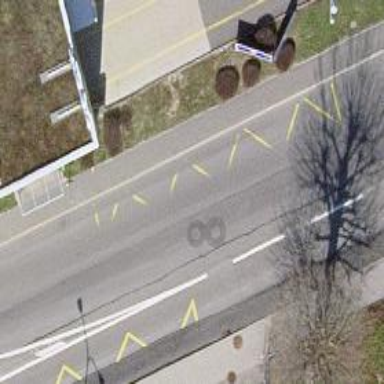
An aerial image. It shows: Bus stop along the road.